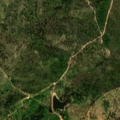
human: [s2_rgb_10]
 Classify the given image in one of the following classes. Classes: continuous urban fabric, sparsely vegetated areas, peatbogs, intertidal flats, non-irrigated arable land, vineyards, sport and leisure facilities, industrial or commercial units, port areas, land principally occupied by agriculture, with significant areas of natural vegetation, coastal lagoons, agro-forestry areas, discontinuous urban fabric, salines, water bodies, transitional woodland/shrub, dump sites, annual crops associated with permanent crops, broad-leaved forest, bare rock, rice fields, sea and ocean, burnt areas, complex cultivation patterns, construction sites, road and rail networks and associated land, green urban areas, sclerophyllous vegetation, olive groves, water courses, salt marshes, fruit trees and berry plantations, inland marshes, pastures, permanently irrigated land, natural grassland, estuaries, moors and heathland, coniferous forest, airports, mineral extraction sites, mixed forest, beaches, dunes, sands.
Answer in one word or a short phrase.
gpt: non-irrigated arable land, agro-forestry areas, transitional woodland/shrub